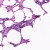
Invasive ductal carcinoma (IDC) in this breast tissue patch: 0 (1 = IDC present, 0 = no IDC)